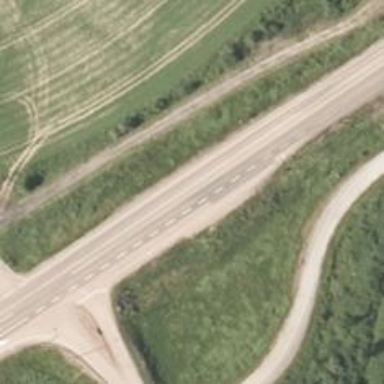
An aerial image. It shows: Asphalt road designated as trunk highway.